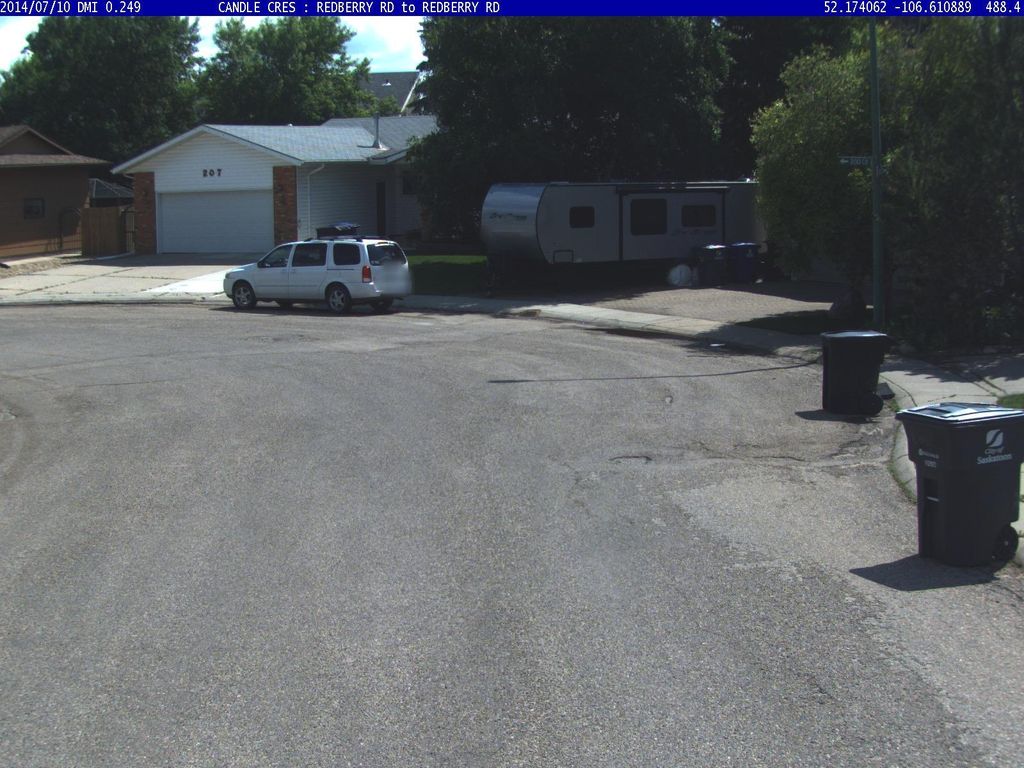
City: saskatoon